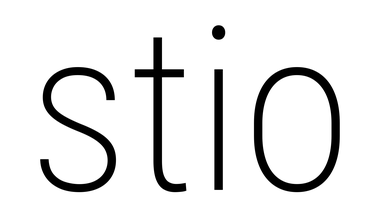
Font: Roboto_Condensed_ExtraLight